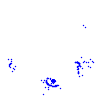
Particle: proton